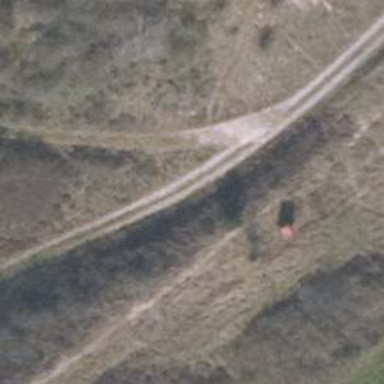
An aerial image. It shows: Hunting stand.